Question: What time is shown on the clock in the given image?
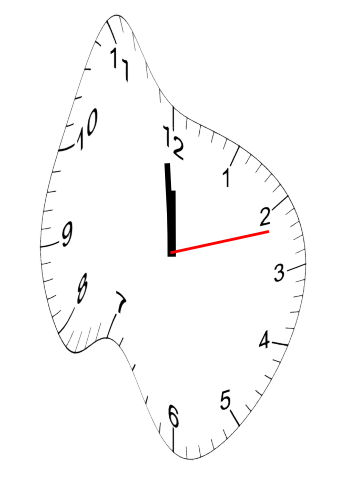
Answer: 11:59:12